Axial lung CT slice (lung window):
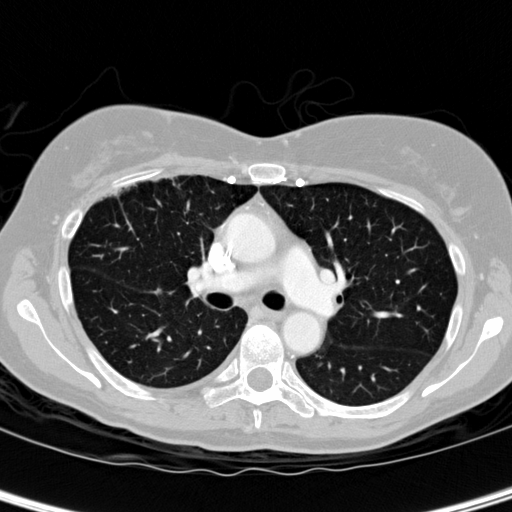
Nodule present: no